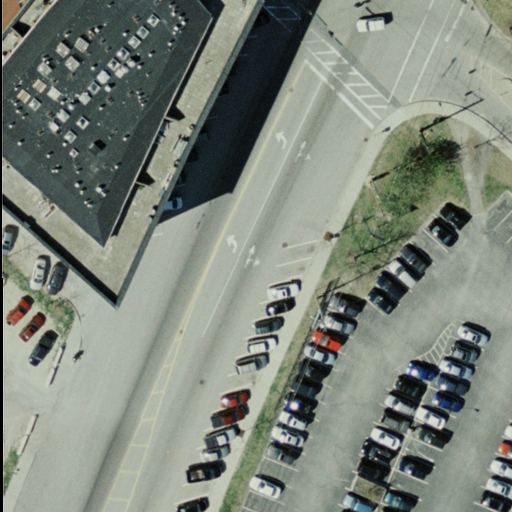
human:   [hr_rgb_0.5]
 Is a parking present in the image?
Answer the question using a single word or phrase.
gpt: yes

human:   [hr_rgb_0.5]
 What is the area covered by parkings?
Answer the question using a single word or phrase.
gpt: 2704m2

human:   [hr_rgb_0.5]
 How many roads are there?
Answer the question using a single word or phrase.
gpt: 5

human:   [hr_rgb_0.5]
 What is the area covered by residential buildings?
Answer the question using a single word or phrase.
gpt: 1807m2

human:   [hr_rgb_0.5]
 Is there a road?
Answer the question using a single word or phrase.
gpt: yes

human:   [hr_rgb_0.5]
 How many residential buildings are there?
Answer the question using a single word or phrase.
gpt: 2

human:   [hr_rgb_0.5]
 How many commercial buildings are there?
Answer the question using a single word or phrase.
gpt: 0

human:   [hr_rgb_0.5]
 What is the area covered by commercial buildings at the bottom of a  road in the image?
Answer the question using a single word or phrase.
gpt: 0m2

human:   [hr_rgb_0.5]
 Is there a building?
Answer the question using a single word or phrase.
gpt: yes

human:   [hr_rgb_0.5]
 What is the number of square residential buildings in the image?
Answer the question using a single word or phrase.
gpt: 0

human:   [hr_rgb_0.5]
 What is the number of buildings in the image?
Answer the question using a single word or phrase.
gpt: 2

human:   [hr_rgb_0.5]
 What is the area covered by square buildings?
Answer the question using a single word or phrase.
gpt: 0m2

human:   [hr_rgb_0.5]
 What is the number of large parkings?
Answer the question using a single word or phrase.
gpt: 1

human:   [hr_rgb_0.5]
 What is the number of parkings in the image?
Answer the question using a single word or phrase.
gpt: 1

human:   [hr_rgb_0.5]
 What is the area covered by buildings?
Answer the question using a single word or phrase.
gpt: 1807m2

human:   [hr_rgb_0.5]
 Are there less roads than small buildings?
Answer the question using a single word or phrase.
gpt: no

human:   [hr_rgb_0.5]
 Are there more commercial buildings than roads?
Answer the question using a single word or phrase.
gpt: no

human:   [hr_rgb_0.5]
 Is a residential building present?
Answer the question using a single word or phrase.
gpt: yes

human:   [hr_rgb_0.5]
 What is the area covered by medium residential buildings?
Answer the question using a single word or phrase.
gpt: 277m2

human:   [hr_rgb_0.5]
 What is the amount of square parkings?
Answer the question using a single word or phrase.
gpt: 0

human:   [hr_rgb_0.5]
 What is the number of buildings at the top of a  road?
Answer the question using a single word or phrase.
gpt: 1

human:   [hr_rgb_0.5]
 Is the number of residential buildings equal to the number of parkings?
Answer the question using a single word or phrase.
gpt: no

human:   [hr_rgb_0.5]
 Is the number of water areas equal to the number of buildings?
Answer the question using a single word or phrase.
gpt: no

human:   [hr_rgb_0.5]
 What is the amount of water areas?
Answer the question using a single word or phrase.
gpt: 0

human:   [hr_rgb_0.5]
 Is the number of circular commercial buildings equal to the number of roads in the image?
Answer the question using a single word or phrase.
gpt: no

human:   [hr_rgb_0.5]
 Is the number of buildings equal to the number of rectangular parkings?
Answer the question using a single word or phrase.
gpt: no

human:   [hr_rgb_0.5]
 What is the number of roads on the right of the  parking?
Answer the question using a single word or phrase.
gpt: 2

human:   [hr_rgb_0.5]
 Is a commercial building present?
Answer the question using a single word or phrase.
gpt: no

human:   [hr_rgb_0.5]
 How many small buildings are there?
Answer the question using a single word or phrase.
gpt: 0

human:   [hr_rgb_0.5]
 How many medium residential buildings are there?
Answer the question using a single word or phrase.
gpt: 1

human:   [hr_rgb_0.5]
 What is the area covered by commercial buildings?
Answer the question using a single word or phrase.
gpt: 0m2

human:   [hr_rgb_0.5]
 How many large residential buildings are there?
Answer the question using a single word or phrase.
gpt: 1

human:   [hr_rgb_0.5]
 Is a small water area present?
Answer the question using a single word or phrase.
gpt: no

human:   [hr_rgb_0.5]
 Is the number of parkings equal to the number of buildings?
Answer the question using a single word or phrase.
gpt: no

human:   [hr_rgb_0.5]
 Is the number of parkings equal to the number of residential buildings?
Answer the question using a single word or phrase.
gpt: no

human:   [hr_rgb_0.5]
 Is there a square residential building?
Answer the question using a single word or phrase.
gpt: no

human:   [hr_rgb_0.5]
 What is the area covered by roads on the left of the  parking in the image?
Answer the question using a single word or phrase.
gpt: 0m2

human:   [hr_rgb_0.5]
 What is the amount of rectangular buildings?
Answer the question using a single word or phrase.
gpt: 2

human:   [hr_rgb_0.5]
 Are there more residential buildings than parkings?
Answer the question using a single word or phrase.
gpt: yes

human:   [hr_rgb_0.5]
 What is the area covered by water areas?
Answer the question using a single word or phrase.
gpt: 0m2

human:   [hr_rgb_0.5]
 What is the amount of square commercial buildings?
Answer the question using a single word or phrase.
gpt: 0

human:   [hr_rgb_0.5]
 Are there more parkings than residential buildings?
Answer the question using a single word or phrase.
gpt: no

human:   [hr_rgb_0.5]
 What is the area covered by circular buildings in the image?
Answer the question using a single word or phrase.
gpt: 0m2

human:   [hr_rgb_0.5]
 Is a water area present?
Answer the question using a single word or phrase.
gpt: no

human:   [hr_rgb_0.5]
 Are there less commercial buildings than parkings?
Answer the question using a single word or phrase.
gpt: yes

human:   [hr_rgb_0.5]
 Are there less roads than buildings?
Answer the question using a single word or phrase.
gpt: no

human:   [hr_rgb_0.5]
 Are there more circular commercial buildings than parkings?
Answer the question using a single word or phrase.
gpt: no

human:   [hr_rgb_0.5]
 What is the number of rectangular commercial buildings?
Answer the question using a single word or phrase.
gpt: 0

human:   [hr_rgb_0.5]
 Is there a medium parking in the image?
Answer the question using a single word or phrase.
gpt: no

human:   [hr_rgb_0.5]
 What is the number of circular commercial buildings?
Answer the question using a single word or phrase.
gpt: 0

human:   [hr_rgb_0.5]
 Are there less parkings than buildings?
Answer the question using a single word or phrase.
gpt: yes

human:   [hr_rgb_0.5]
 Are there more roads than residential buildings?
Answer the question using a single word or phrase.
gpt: yes

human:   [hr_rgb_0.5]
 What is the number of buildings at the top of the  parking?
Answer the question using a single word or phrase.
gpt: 1

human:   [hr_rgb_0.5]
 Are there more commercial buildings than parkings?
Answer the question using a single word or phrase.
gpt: no

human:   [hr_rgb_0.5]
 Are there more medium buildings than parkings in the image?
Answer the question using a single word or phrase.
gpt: no

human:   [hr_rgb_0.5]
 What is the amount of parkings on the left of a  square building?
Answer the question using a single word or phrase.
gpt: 0

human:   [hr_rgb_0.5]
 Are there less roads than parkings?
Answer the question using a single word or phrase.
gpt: no

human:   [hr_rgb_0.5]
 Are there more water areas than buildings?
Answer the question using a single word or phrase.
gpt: no

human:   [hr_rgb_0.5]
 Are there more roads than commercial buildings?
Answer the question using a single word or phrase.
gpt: yes

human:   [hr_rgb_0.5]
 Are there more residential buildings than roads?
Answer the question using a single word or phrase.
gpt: no

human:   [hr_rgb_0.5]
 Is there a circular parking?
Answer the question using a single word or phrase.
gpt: no

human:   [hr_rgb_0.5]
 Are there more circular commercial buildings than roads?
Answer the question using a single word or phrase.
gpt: no

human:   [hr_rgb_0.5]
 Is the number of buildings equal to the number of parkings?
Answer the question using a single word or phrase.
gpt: no

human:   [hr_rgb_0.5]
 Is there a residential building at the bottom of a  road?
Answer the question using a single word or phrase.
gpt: yes